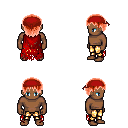
a pixel art fantasy rpg character, male body template, human, dark skin, red tattered cape, gold greaves, red plain hairstyle, red bandana, four views (front, back, left, right), 2x2 character sprite sheet, small pixel art, hard edges, no anti-aliasing